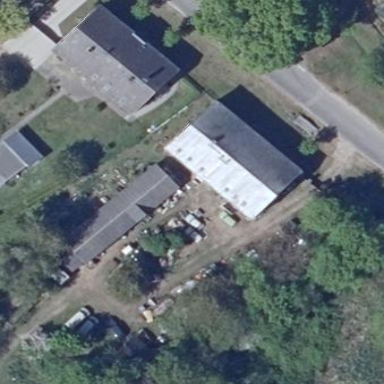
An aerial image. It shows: Detached building with gabled roof.